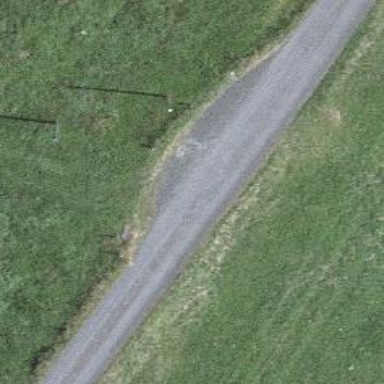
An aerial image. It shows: Passing place on the road.